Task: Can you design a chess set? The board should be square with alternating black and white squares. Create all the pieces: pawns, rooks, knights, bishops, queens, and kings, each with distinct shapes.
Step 4552:
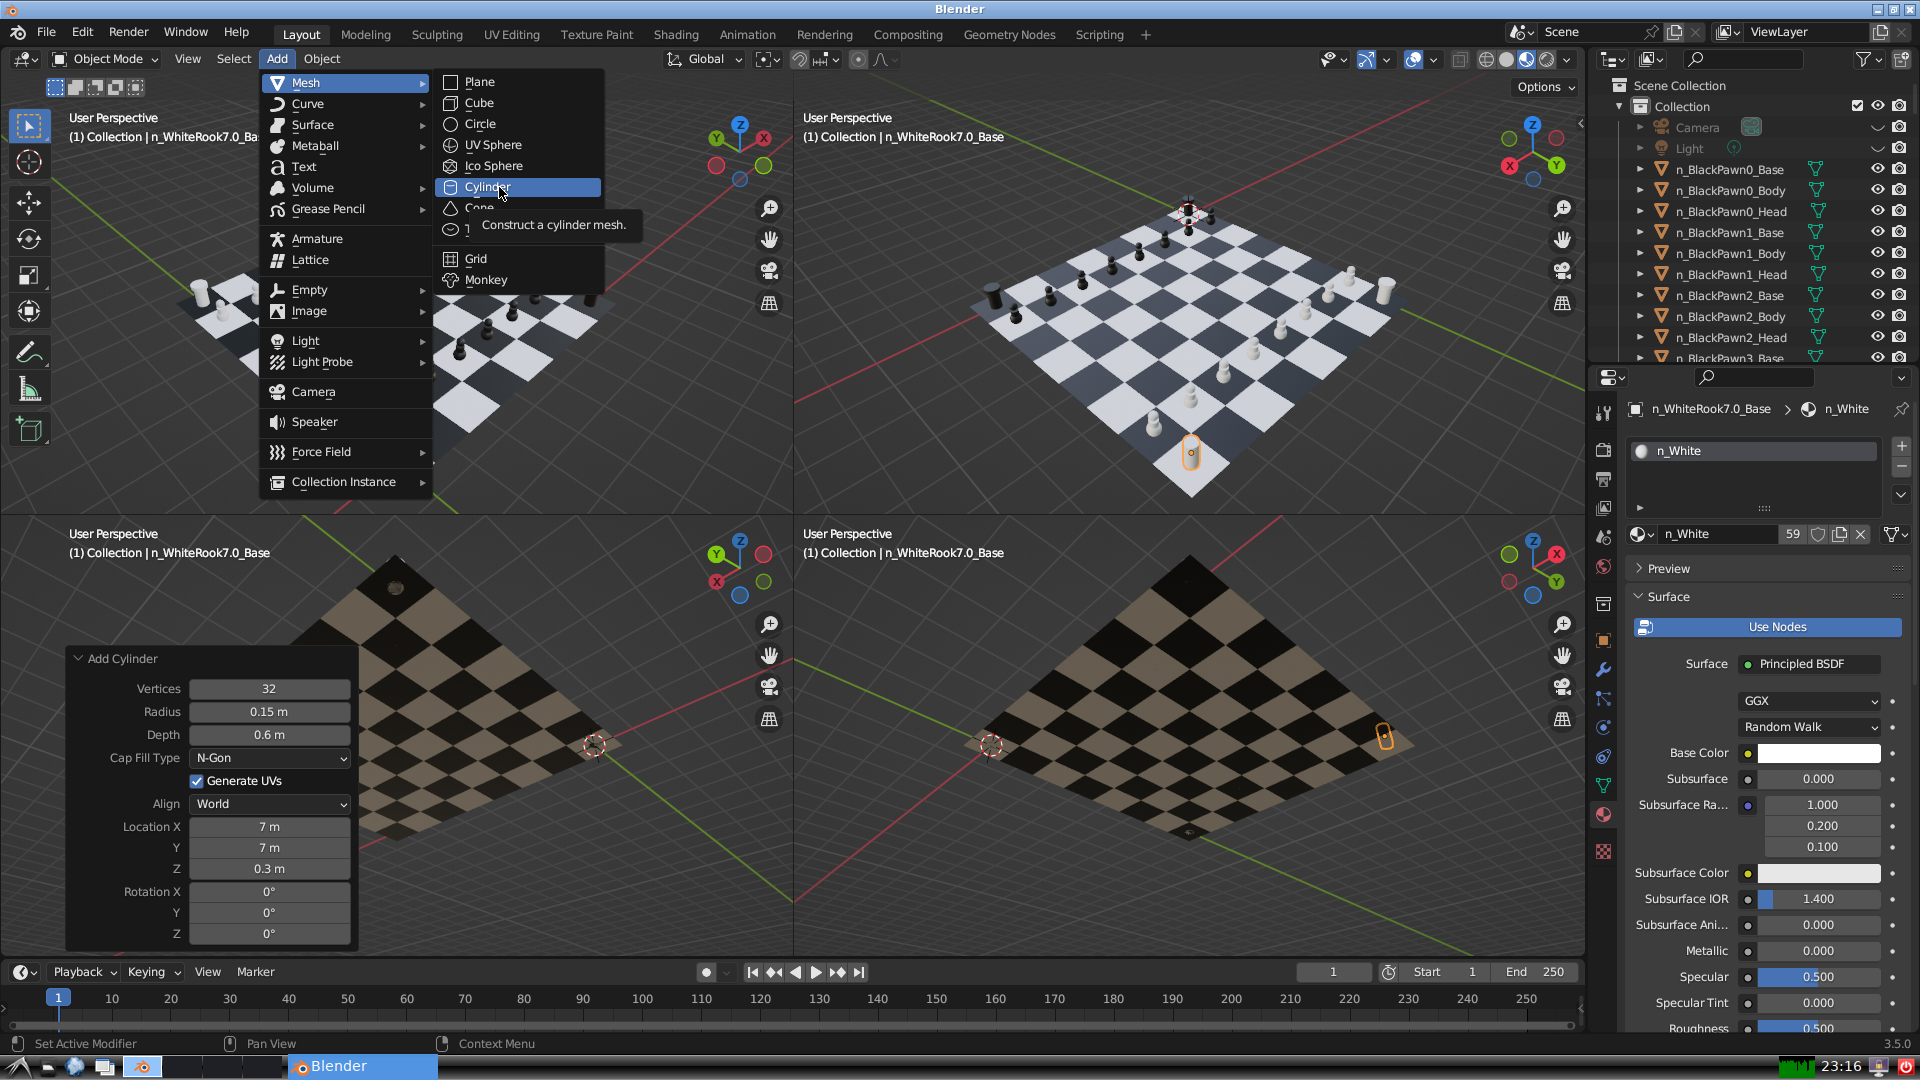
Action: click: no